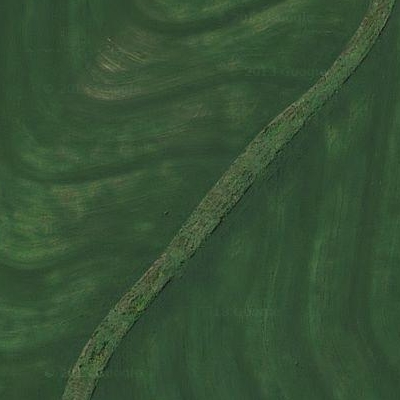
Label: Field